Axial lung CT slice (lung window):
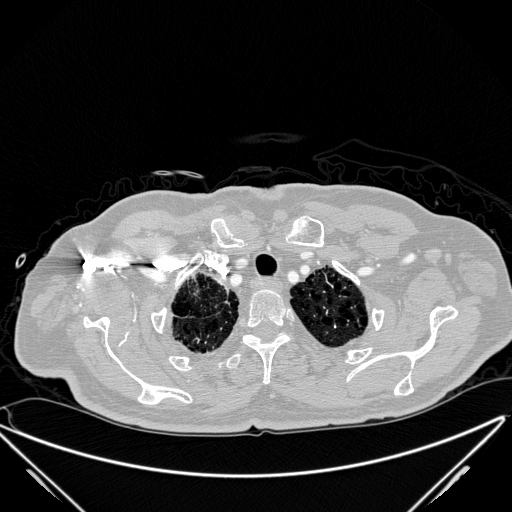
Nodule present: no